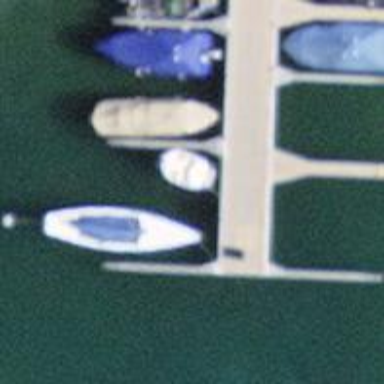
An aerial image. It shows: Man-made pier.